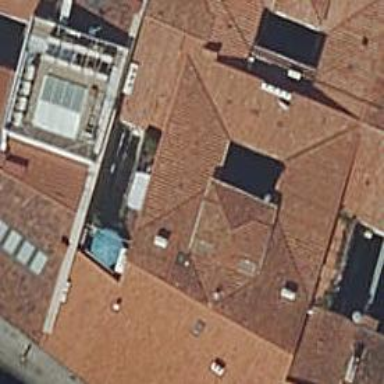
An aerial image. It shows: Block of apartments with red-brown roofs.